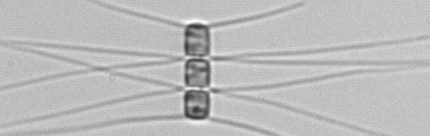
Label: Chaetoceros_similis